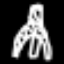
Label: The Eiffel Tower